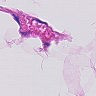
Metastatic tissue present: no